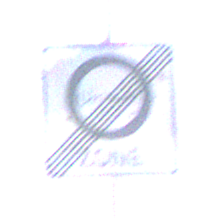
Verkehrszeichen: EndeUmweltzone
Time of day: MorningAfternoon
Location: Outdoor (Nature)
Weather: Clear
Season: NotSpecified
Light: Natural